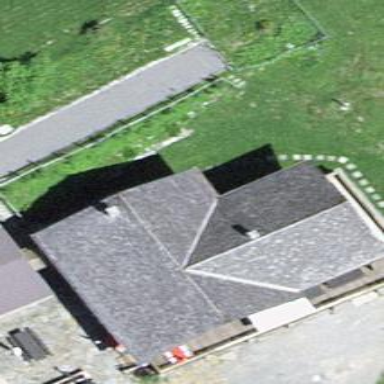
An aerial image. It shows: Simple and straightforward house.